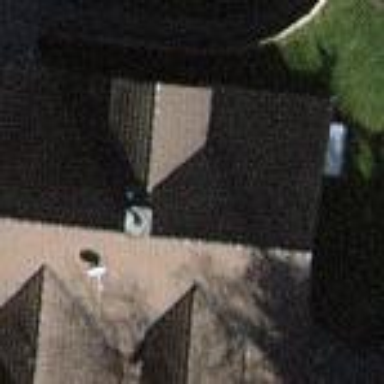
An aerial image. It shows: Building with gabled roof made of brown roof tiles. The roof is oriented along the structure.